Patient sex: M
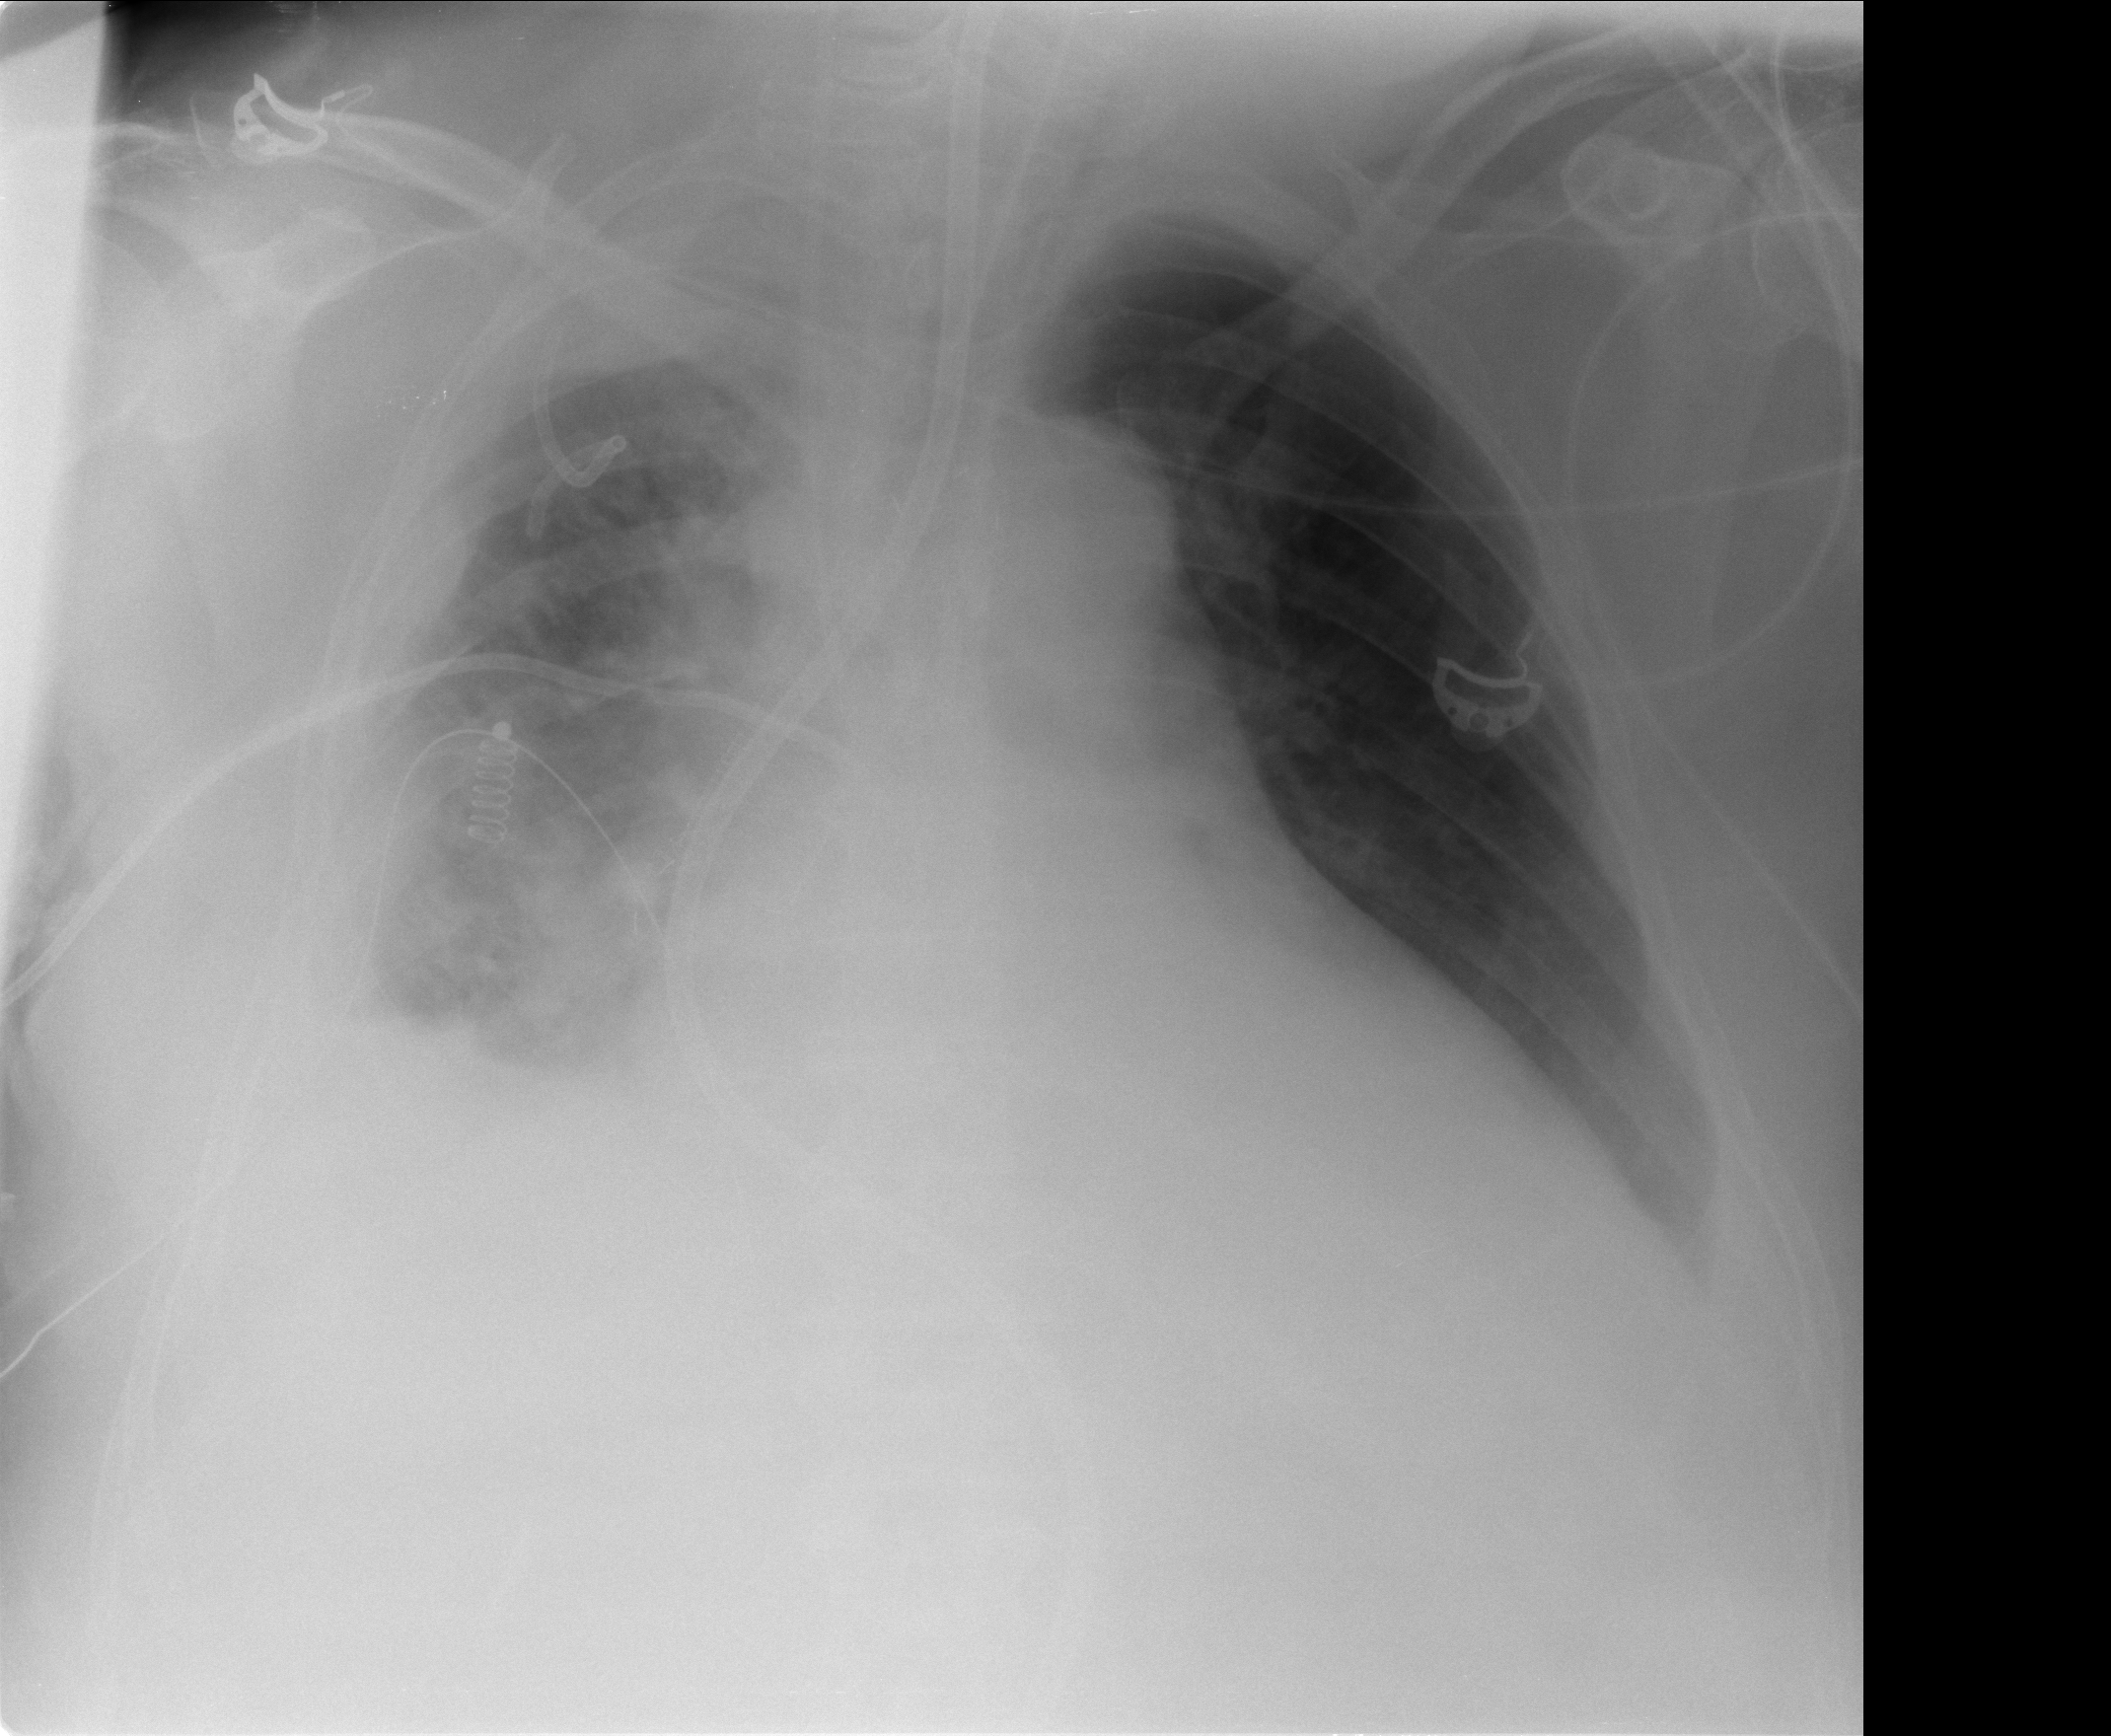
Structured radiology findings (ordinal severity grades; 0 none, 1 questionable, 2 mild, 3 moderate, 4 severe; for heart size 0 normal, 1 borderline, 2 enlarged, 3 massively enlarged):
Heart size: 2
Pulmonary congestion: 0
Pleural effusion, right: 3
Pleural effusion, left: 1
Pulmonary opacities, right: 3
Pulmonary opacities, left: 0
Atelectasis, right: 3
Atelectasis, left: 1